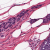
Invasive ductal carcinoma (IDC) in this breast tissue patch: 0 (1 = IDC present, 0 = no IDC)